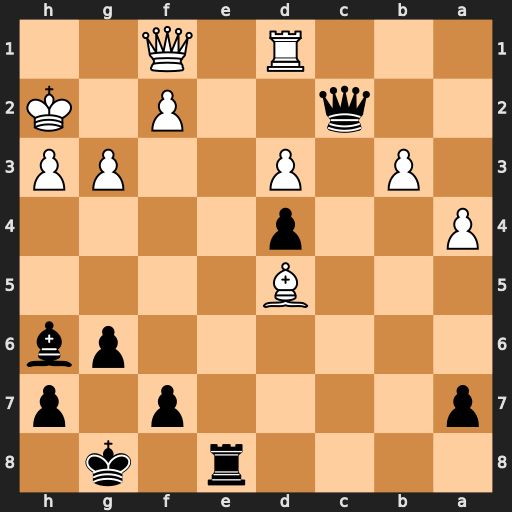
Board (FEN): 4r1k1/p4p1p/6pb/3B4/P2p4/1P1P2PP/2q2P1K/3R1Q2
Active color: b
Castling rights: -
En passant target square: -
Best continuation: Re2 Kg1 Rxf2 Qxf2 Be3